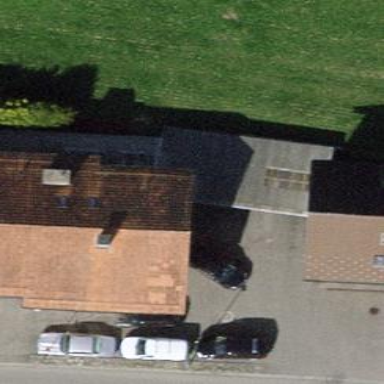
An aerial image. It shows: Garage building.